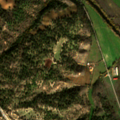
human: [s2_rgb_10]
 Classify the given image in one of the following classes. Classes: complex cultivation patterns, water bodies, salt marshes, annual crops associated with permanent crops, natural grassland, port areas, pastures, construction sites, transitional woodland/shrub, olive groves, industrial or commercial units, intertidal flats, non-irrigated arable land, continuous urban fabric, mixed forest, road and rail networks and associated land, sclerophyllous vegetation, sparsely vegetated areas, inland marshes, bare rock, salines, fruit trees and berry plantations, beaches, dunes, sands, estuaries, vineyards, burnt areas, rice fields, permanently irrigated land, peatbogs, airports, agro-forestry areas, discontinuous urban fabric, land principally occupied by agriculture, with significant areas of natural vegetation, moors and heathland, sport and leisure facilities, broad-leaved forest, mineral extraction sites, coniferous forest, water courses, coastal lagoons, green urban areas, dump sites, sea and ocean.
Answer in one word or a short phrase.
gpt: permanently irrigated land, broad-leaved forest